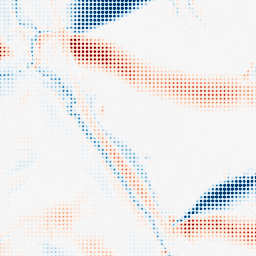
Category: morphological
Decomposition family: morphological_ellipse
Decomposition parameters: operation: average
width: 50
height: 20
Upsampling method: sinc_hamming
Upsampling parameters: scale: 8
kernel_size: 4
Upsampling scale: 8